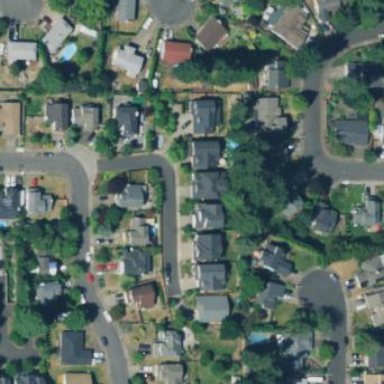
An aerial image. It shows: Single-family residential area.